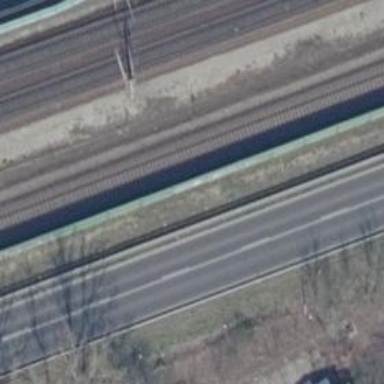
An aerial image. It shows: Railway milestone.